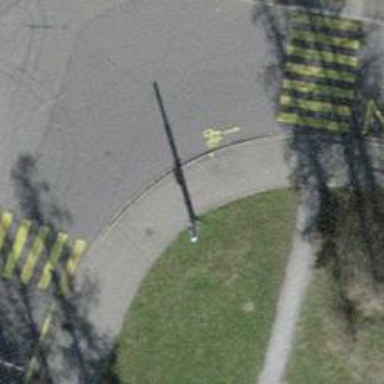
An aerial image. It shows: Asphalt sidewalk along the footway.